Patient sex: M
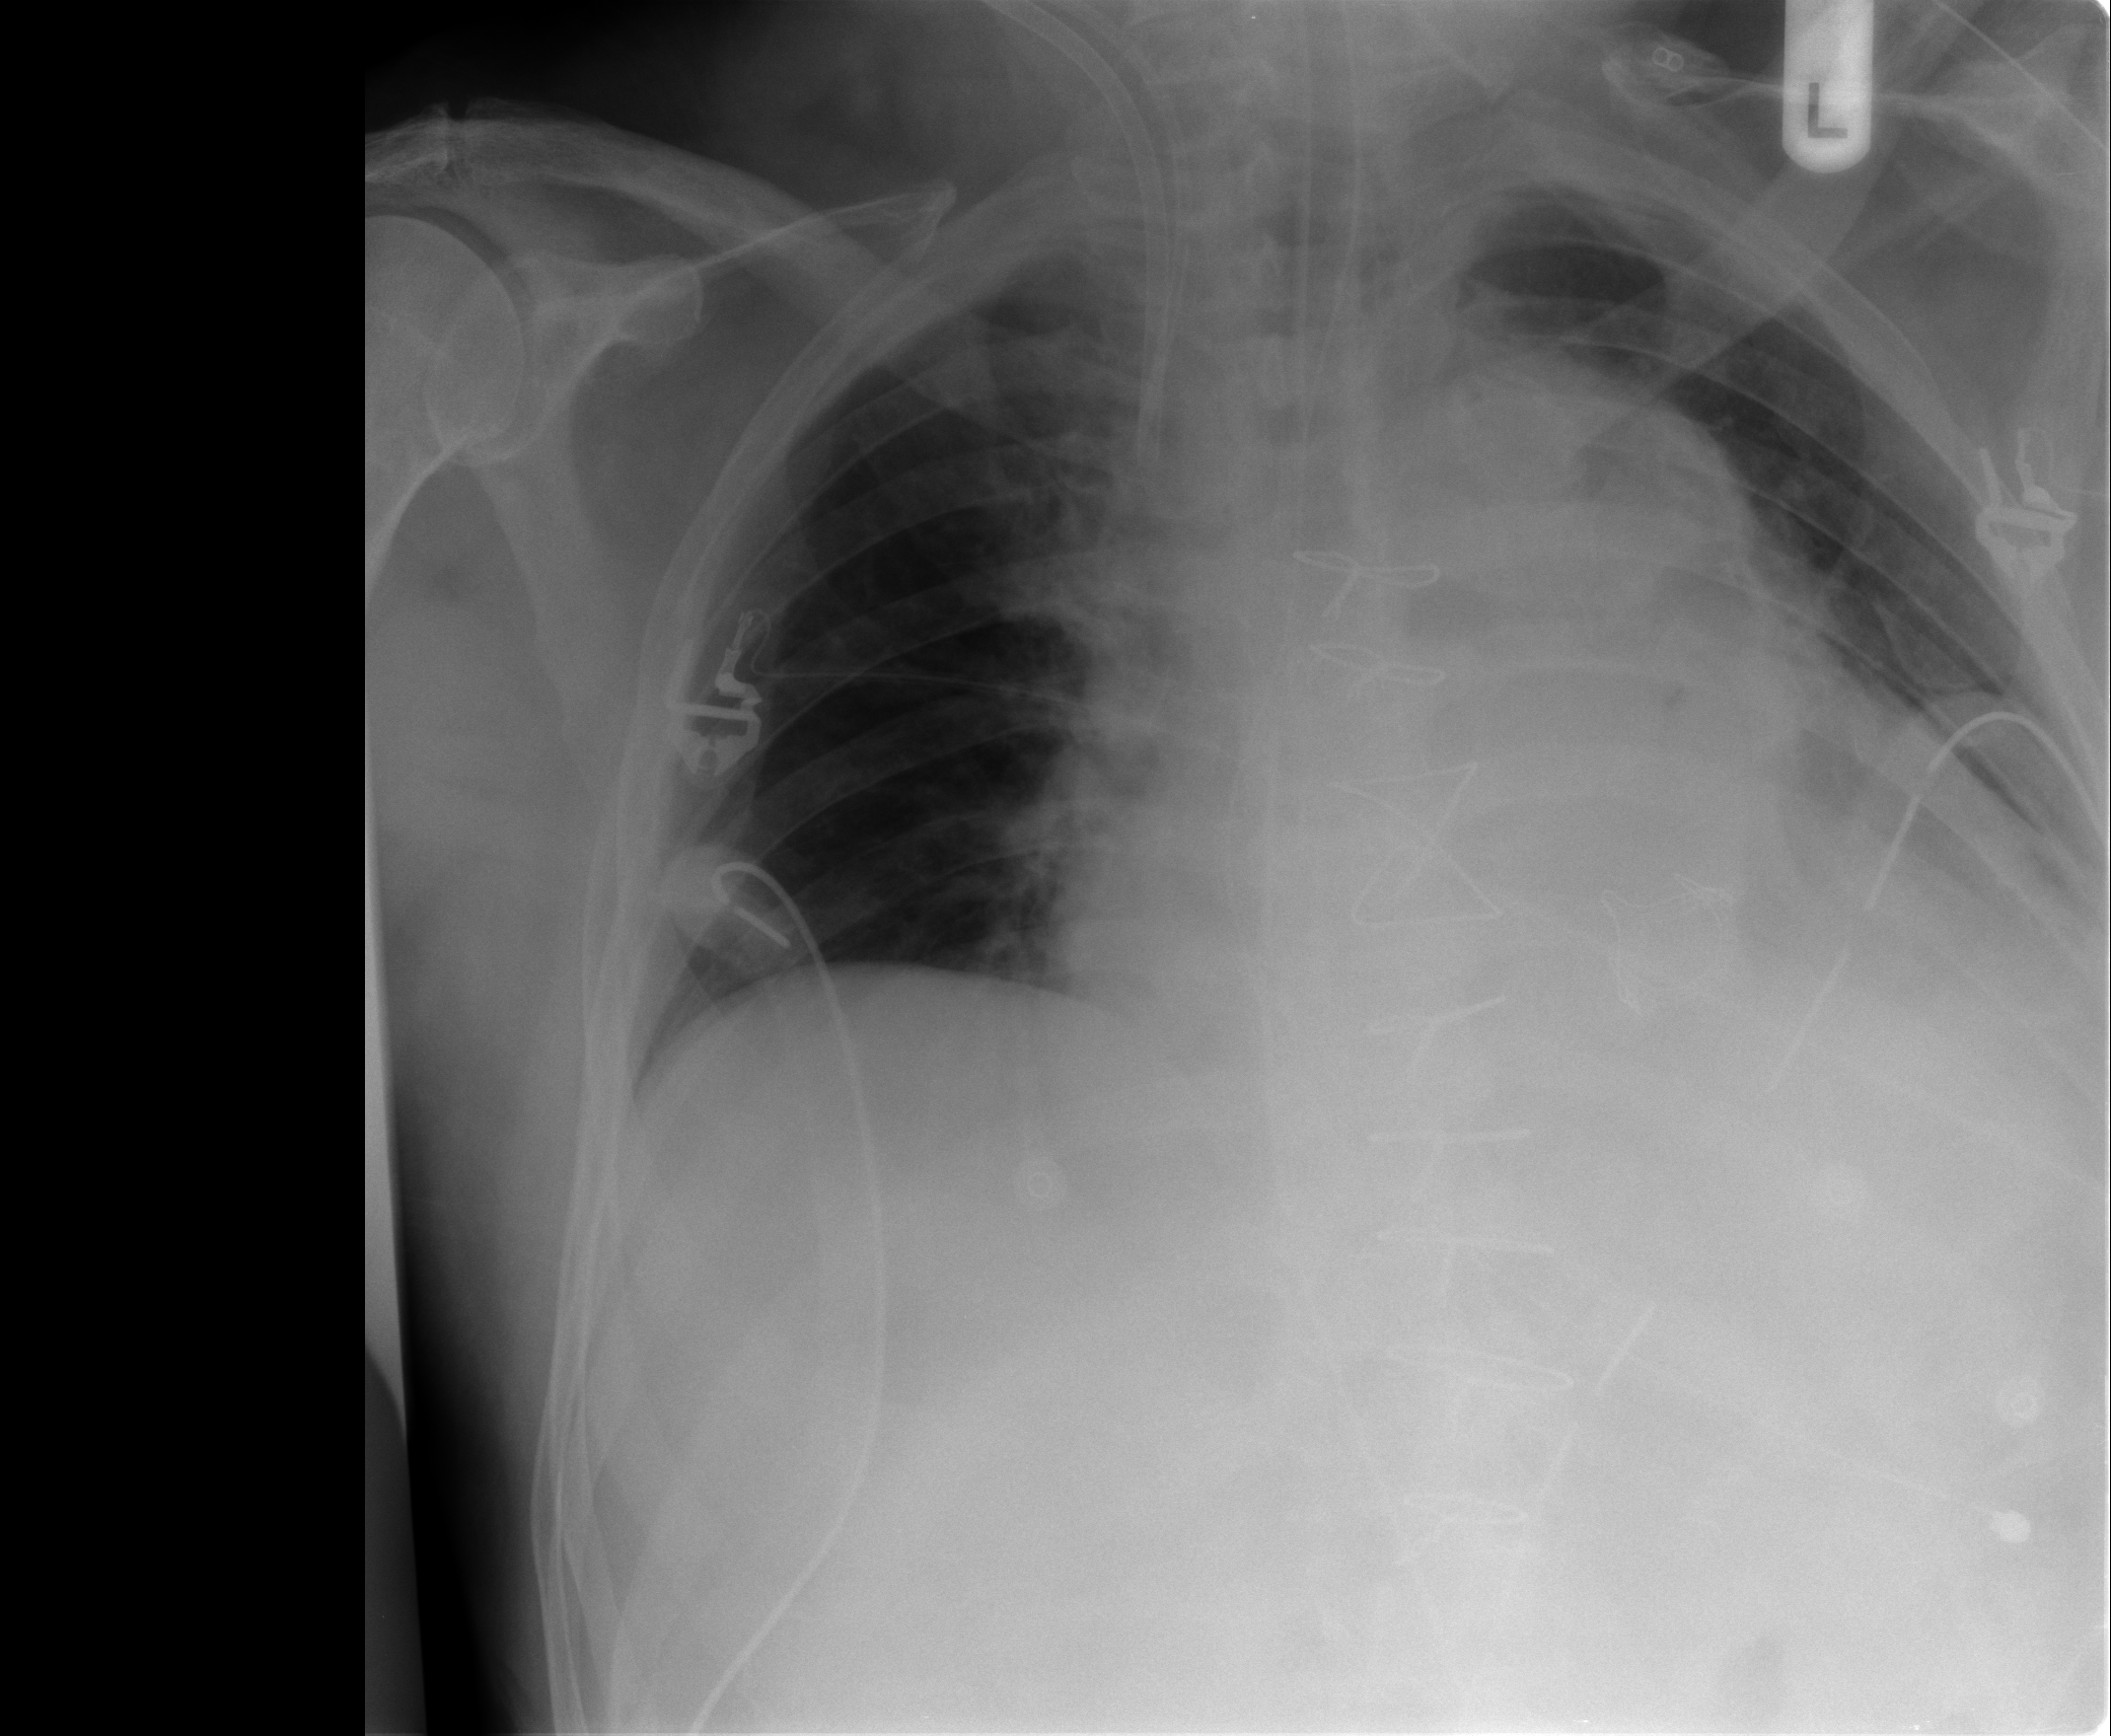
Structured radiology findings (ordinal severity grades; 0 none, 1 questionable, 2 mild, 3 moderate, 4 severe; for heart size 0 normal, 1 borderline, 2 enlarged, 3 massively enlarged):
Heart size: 3
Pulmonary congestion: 2
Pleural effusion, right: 0
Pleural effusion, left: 0
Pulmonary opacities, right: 0
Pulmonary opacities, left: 0
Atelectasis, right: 0
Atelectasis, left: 1